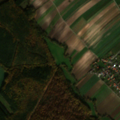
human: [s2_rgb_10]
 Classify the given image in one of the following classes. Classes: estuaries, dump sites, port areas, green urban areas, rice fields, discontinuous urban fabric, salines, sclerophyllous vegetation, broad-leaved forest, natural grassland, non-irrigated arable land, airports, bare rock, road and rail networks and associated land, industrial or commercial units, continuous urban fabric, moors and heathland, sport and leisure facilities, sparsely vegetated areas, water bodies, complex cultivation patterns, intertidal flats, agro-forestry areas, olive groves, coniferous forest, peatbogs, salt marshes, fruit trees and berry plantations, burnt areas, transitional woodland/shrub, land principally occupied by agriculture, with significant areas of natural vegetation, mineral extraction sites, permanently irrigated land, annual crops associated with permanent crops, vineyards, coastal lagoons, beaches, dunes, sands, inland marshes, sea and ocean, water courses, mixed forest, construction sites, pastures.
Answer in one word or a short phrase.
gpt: discontinuous urban fabric, non-irrigated arable land, mixed forest